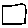
Label: square